Interaction volume radius: 5 \u00c5
Interaction volume height: 25 \u00c5
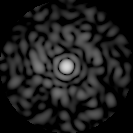
Disorder parameter: 0.8014